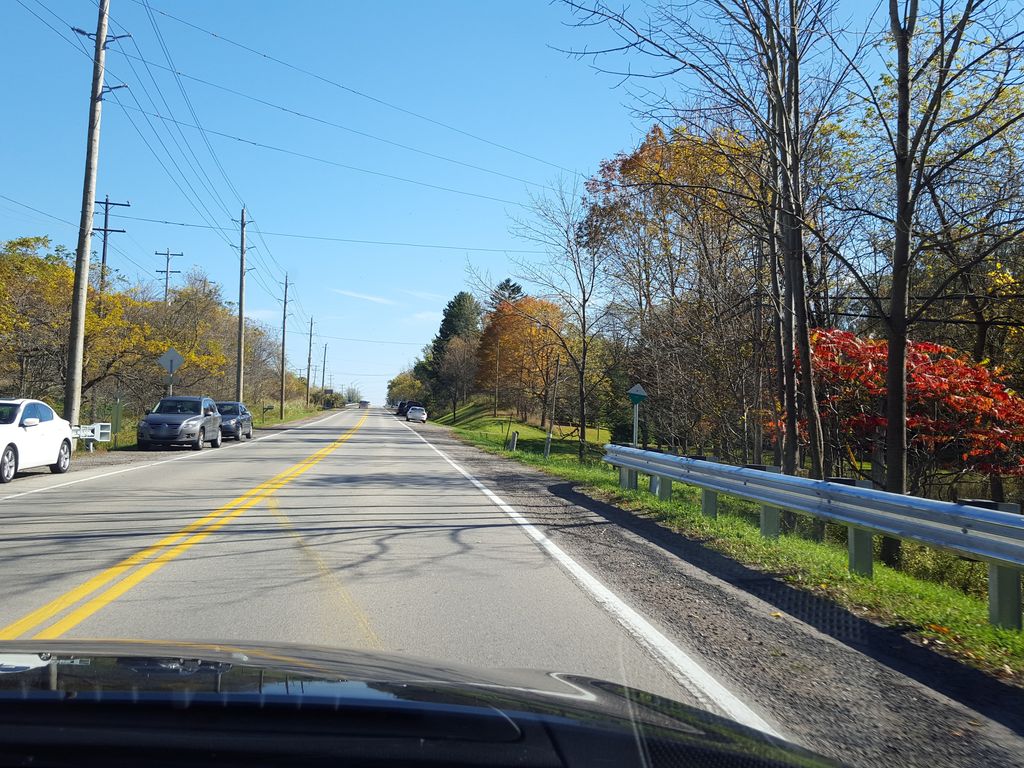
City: hamilton